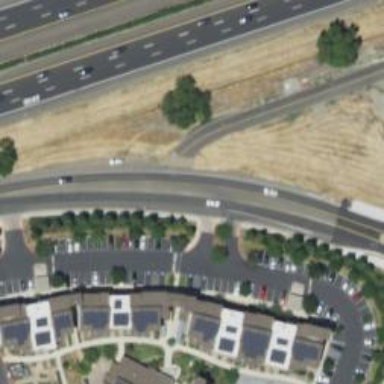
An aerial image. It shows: Asphalt service road.